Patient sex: F
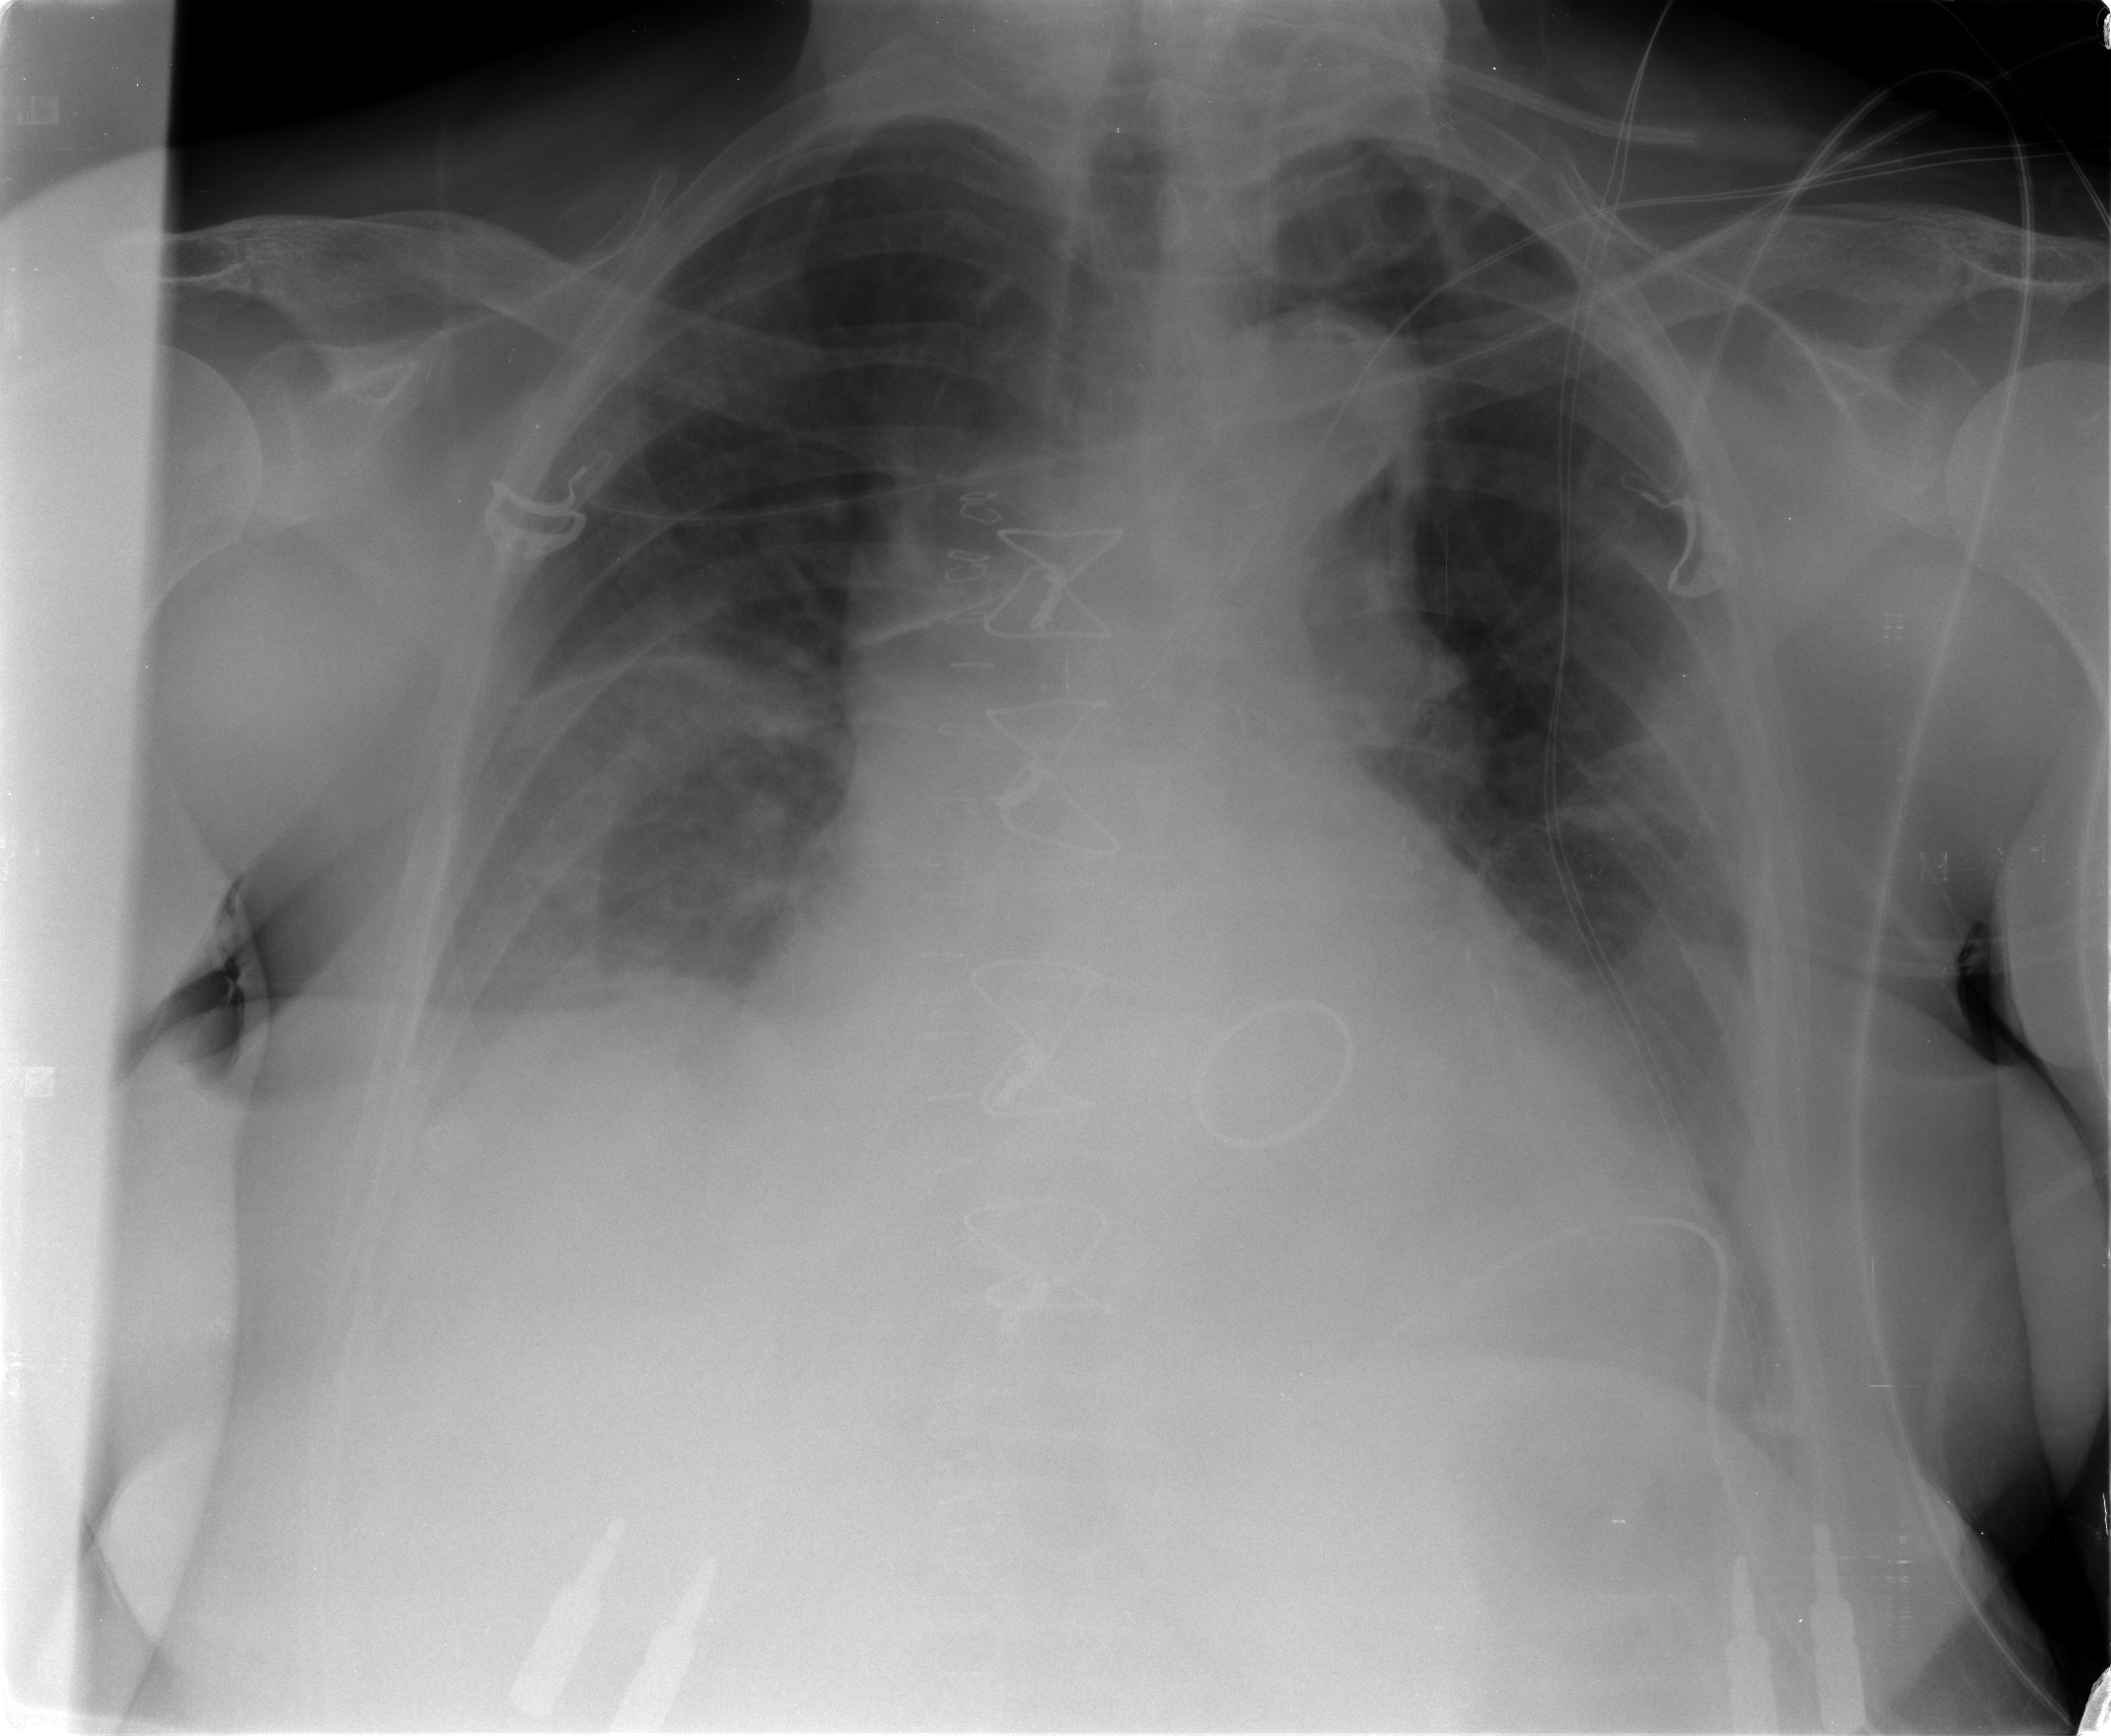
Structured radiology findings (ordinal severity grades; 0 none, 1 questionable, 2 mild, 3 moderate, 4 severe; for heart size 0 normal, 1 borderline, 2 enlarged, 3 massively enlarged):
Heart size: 2
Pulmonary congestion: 0
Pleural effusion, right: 1
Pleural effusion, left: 1
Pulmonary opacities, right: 0
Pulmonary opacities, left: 0
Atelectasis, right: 1
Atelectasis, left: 1